CT reconstruction: vmi40
Segmentation target: lesions
Patient: M, age 70
ISS stage: Stage 1
Metal implant: no
Axial slice:
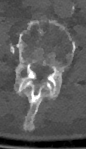
Sagittal slice:
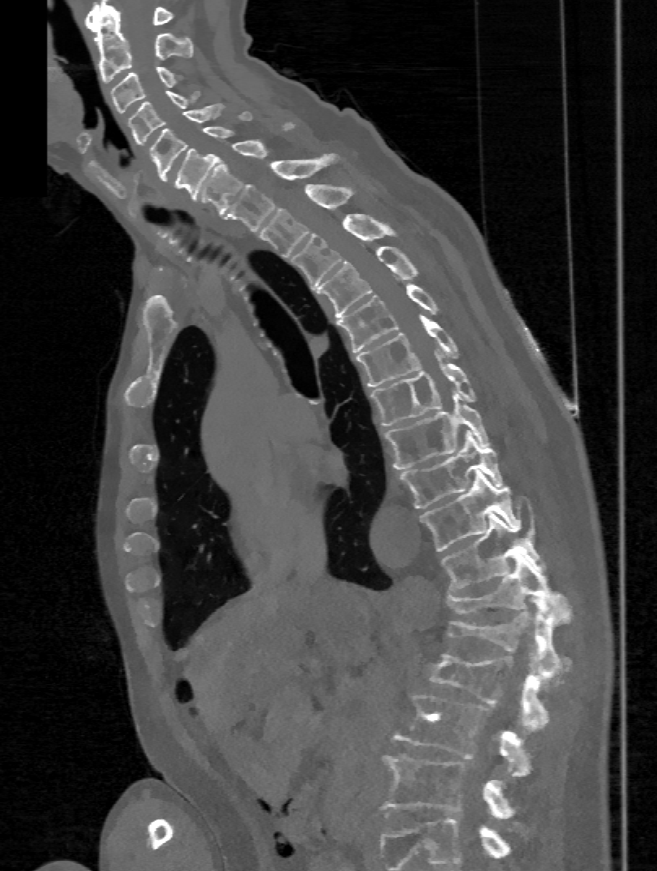